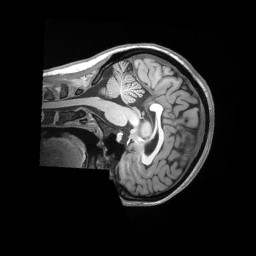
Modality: T1w
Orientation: sagittal
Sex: female
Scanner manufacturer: siemens
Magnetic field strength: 3 T
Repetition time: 2.53 s
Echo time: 0.00164 s